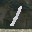
Label: 1